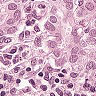
Metastatic tissue present: yes